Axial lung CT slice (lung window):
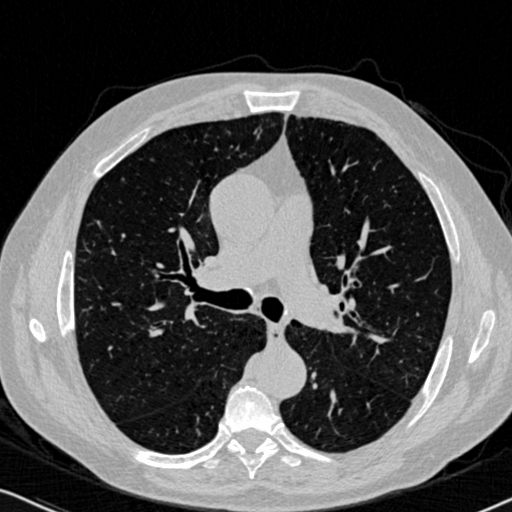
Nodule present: no